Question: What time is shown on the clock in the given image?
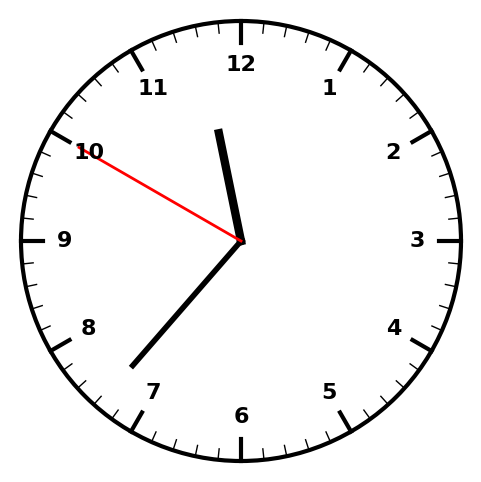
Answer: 11:36:50